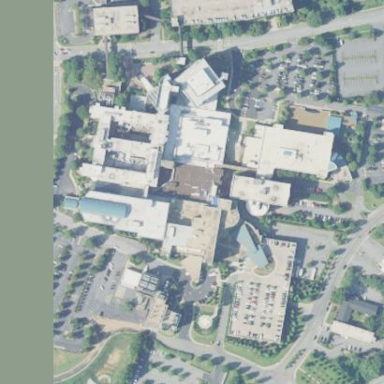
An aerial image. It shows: Hospital providing healthcare services.